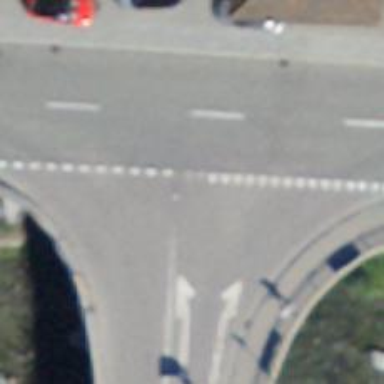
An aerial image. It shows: Road with "give way" sign.